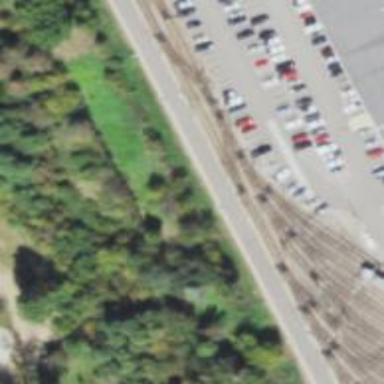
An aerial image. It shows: Light rail service yard with electrified contact lines.